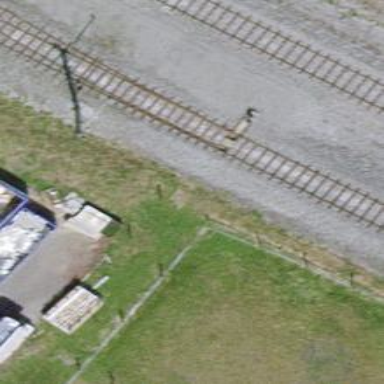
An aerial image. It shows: Railway switch.